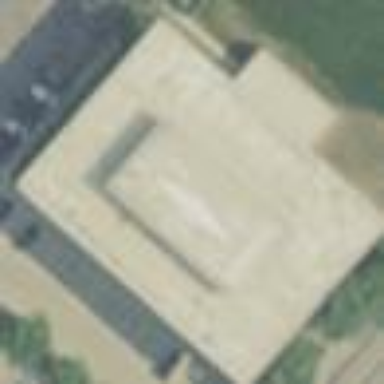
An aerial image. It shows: Bank building.